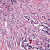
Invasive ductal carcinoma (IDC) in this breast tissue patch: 1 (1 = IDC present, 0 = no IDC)